Field crop: tomato
Growth stage: 1
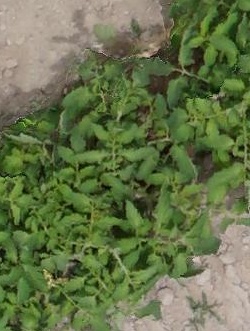
Species: tomato